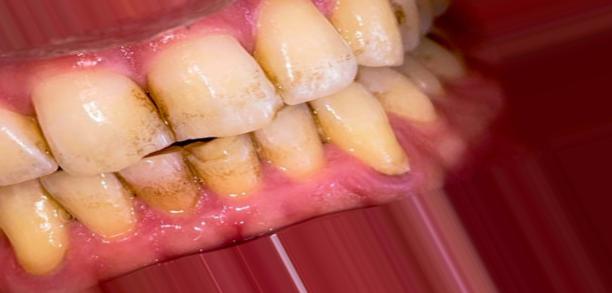
Condition: Tooth Discoloration